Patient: sex M, age 77
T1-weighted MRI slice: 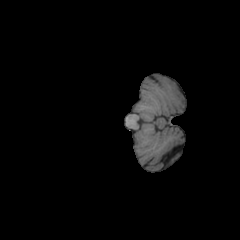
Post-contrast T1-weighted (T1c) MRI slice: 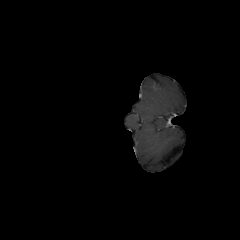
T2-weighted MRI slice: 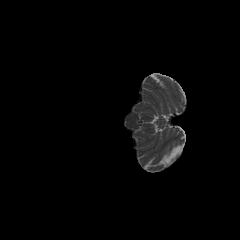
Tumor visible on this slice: no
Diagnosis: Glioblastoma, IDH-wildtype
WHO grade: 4